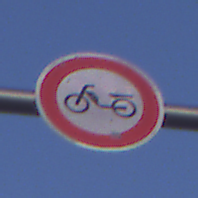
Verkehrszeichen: VerbotMofas
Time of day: SunriseSunset
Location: Outdoor (Nature)
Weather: Clear
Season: NotSpecified
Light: Natural